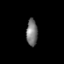
Tissue: skin
Cell type: Fibroblasts
Senescence score: 0.7439
Nuclear area (px): 291
Mean DAPI intensity: 119.509